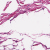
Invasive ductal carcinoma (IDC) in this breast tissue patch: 0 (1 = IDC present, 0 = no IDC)